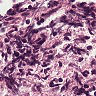
Metastatic tissue present: no